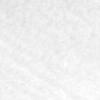
Label: no_change